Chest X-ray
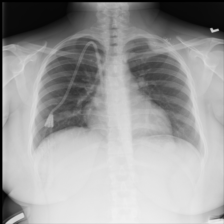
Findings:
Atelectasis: negative
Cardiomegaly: negative
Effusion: negative
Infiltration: negative
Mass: negative
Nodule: positive
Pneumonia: negative
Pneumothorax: negative
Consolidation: negative
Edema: negative
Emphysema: negative
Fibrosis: negative
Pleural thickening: negative
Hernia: negative